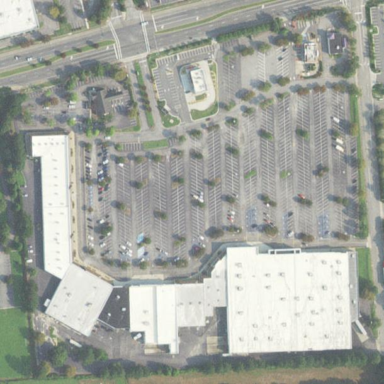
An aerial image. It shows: Retail area.